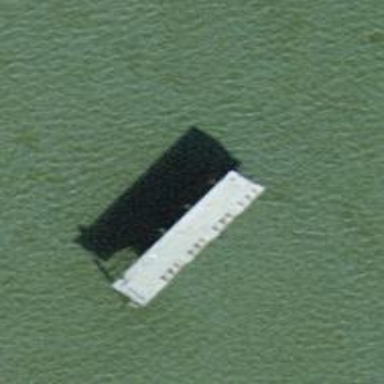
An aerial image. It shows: Man-made pier.